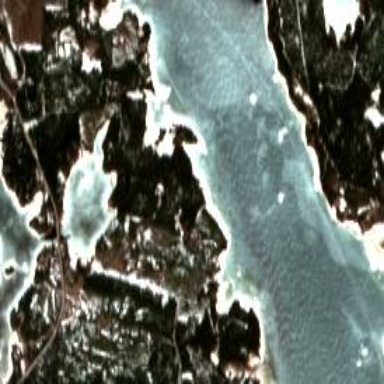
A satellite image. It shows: Picturesque coastline scene.